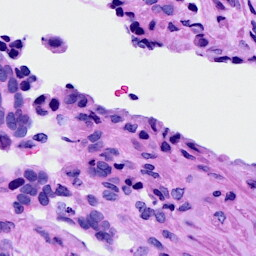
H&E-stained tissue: Ovarian